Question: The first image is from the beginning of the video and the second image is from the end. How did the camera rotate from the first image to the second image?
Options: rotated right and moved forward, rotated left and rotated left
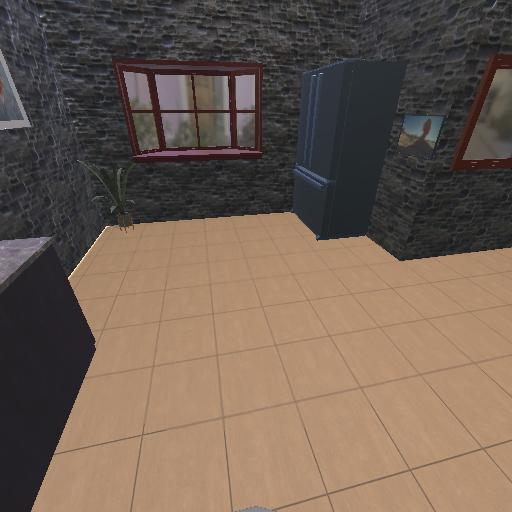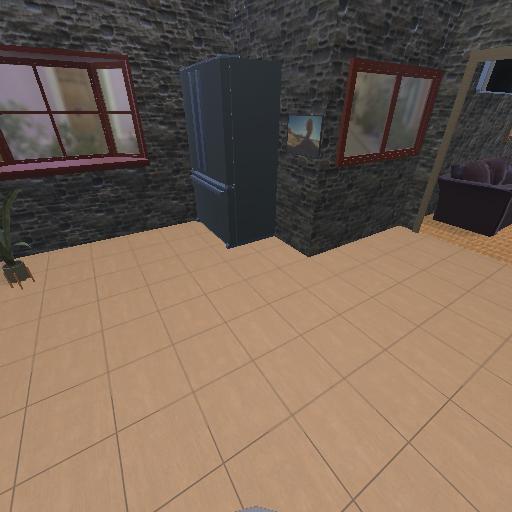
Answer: rotated right and moved forward